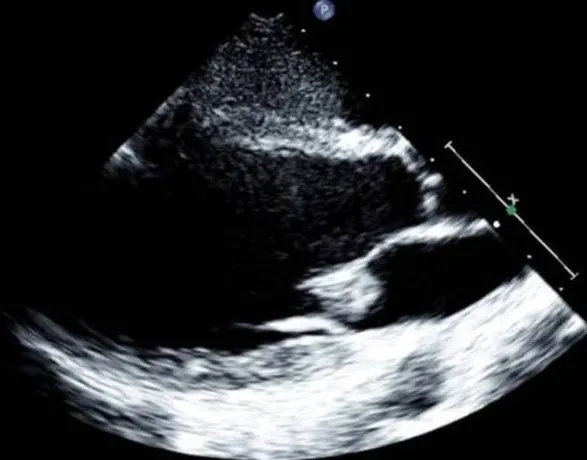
Transthoracic echocardiogram showing a mitral vegetation of 15 x 13 mm on the anterior cusp.
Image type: radiology (ultrasound)